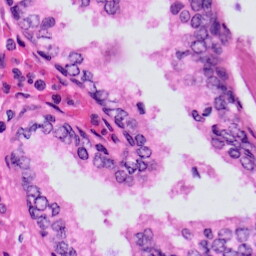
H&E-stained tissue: Prostate